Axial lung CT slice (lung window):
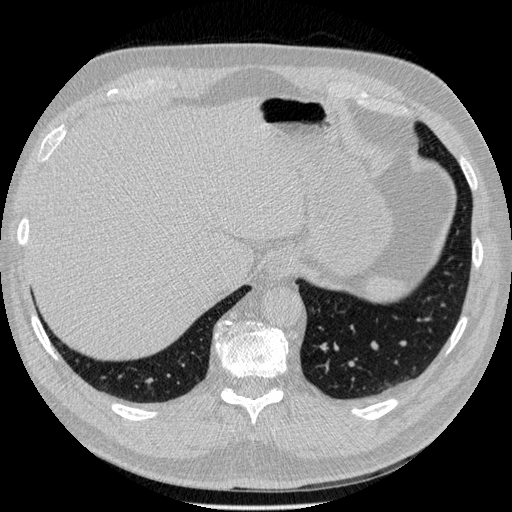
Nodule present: no